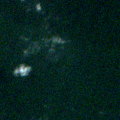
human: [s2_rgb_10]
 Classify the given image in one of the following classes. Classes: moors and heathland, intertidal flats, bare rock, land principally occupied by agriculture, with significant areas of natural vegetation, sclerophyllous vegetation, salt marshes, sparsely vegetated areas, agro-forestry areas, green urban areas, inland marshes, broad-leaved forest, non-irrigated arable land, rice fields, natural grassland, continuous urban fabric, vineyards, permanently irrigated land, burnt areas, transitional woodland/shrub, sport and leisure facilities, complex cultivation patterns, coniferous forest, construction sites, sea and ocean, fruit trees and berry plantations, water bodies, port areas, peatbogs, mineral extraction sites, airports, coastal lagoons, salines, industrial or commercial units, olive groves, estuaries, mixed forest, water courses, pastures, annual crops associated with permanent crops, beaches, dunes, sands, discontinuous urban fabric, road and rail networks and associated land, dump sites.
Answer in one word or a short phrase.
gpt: sea and ocean